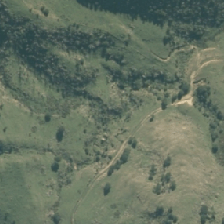
Land cover: manuka_kanuka